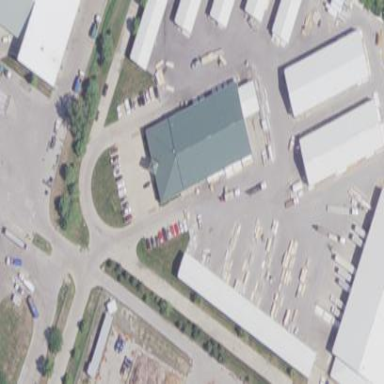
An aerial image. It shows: Building that houses lumber shop.